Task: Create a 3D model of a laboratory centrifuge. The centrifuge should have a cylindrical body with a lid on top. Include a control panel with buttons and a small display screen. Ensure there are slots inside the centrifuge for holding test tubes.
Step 618:
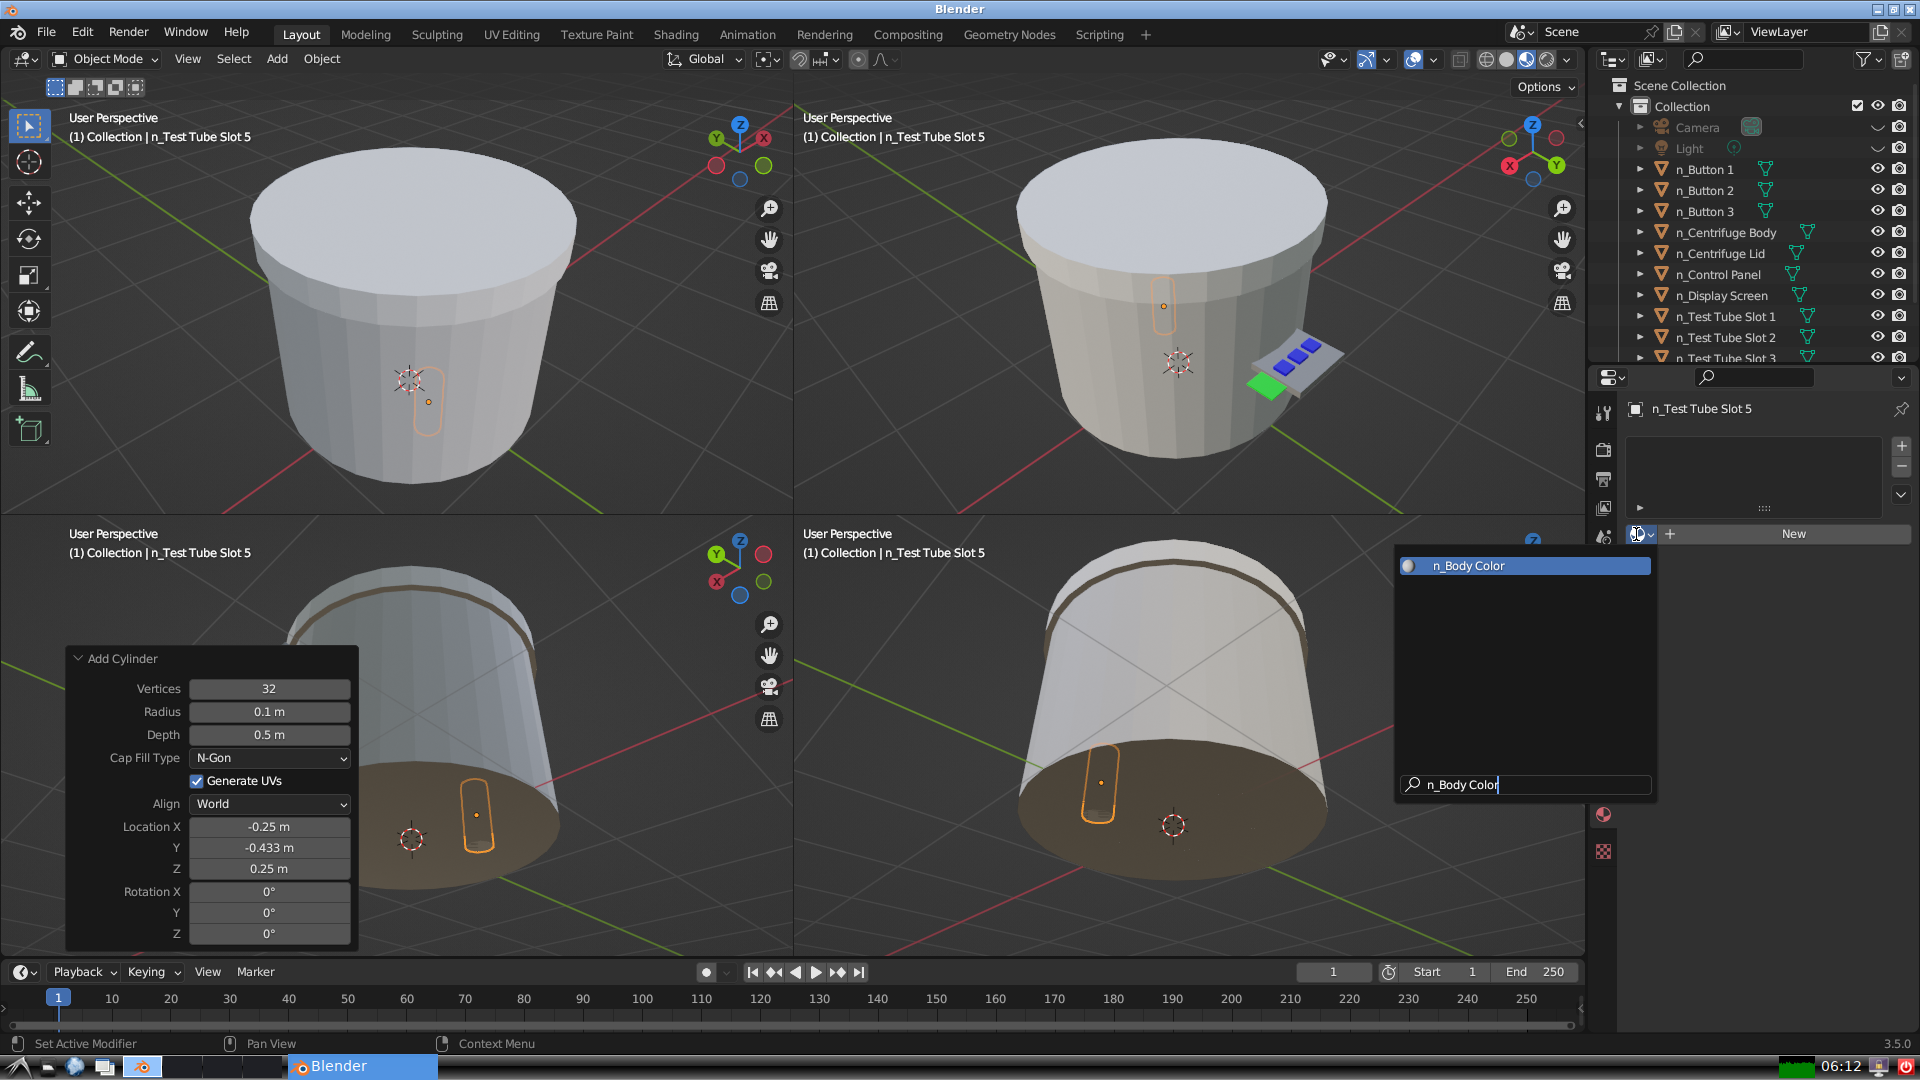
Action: {"key_press": ['Return']}